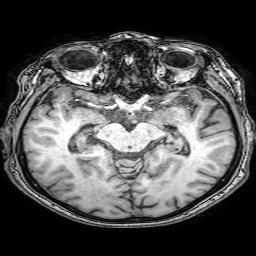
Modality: T1w
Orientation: coronal
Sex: female
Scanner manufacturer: philips
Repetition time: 0.008295 s
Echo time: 0.00382 s